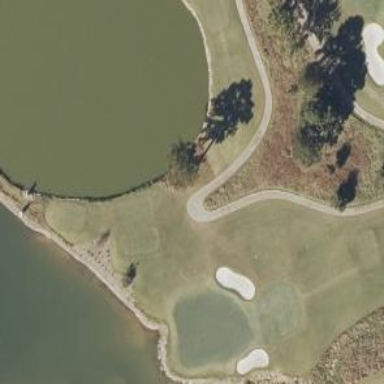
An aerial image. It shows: Path for golf carts.